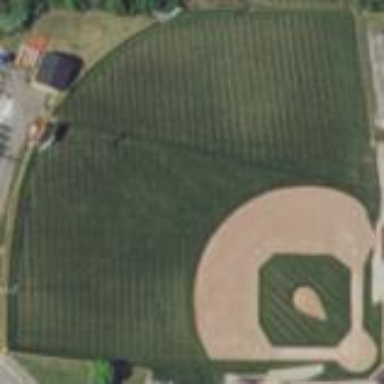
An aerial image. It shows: Baseball pitch for leisure land activities.